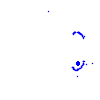
Particle: pion